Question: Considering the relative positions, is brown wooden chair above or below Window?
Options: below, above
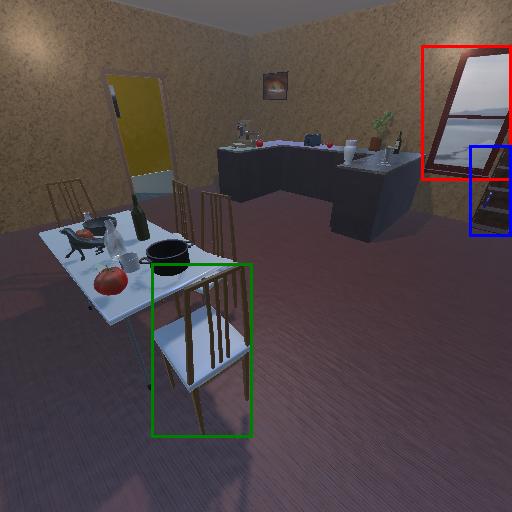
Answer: below